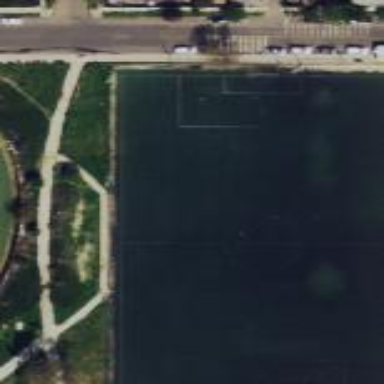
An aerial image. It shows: Soccer pitch for outdoor sports and leisure activities.